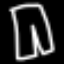
Label: pants